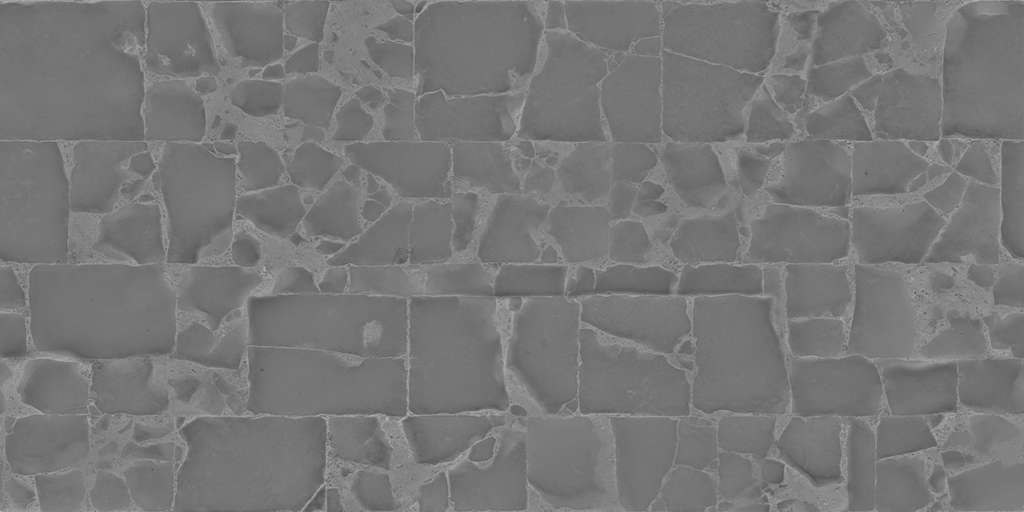
Texture map type: Roughness